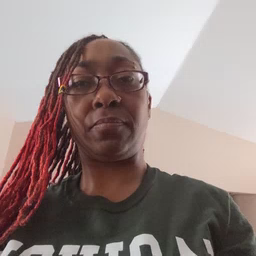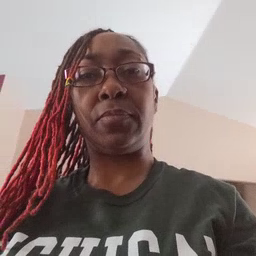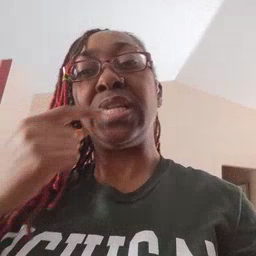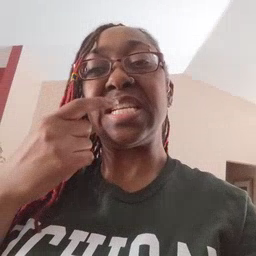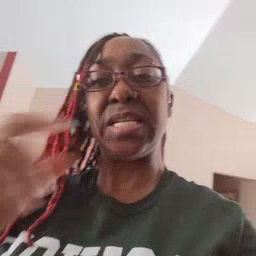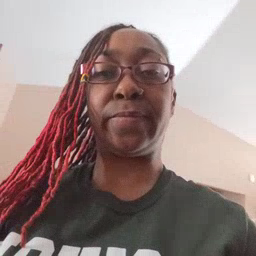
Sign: tooth